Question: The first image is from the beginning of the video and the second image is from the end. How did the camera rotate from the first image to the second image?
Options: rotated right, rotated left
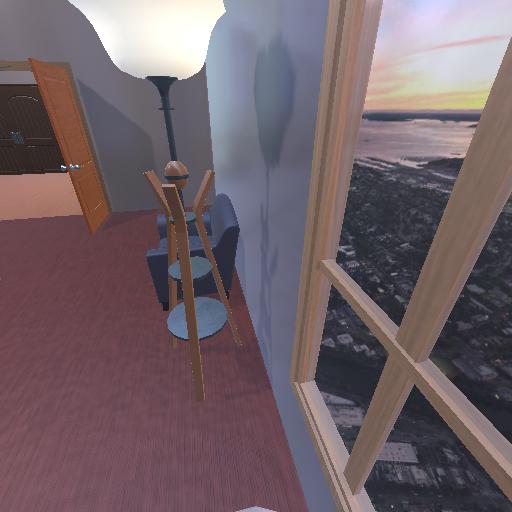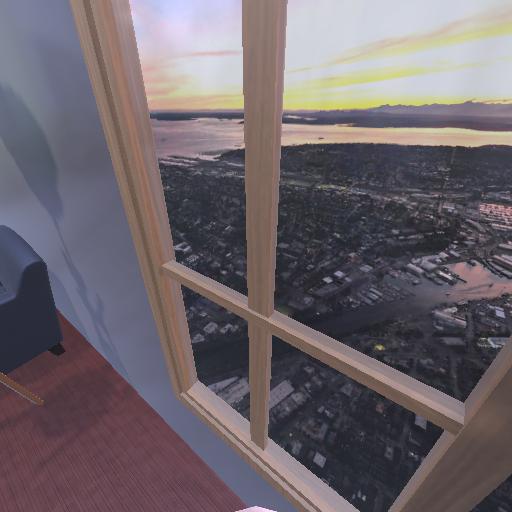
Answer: rotated right